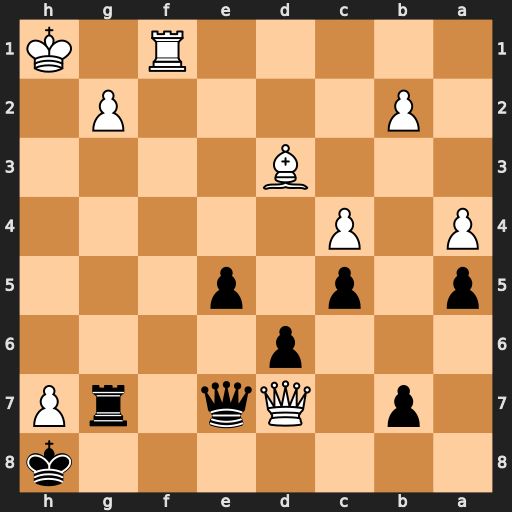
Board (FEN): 7k/1p1Qq1rP/3p4/p1p1p3/P1P5/3B4/1P4P1/5R1K
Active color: b
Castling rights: -
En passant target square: -
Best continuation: Rxh7+ Bxh7 Qxd7